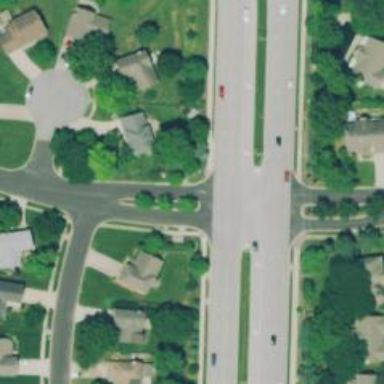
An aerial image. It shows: Road with dash markings.